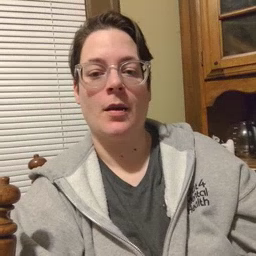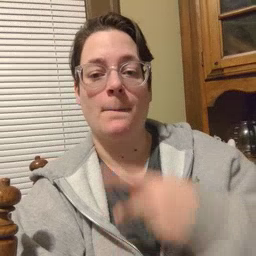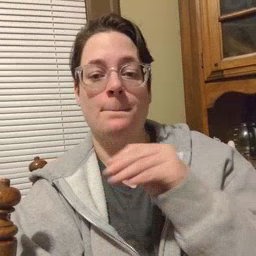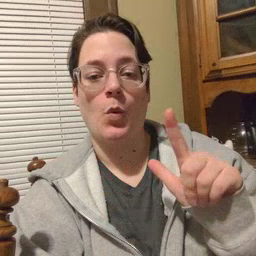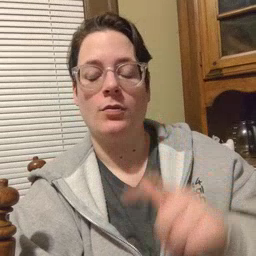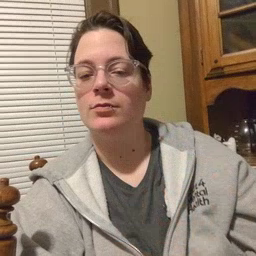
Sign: pool